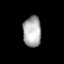
Tissue: lung
Cell type: T cells
Senescence score: 0.1457
Nuclear area (px): 543
Mean DAPI intensity: 174.446